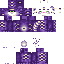
A female skeleton skin with dark skin, wearing blonde helmet dressed in a purple armor chest and brown pants, featuring a closed mouth.